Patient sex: F
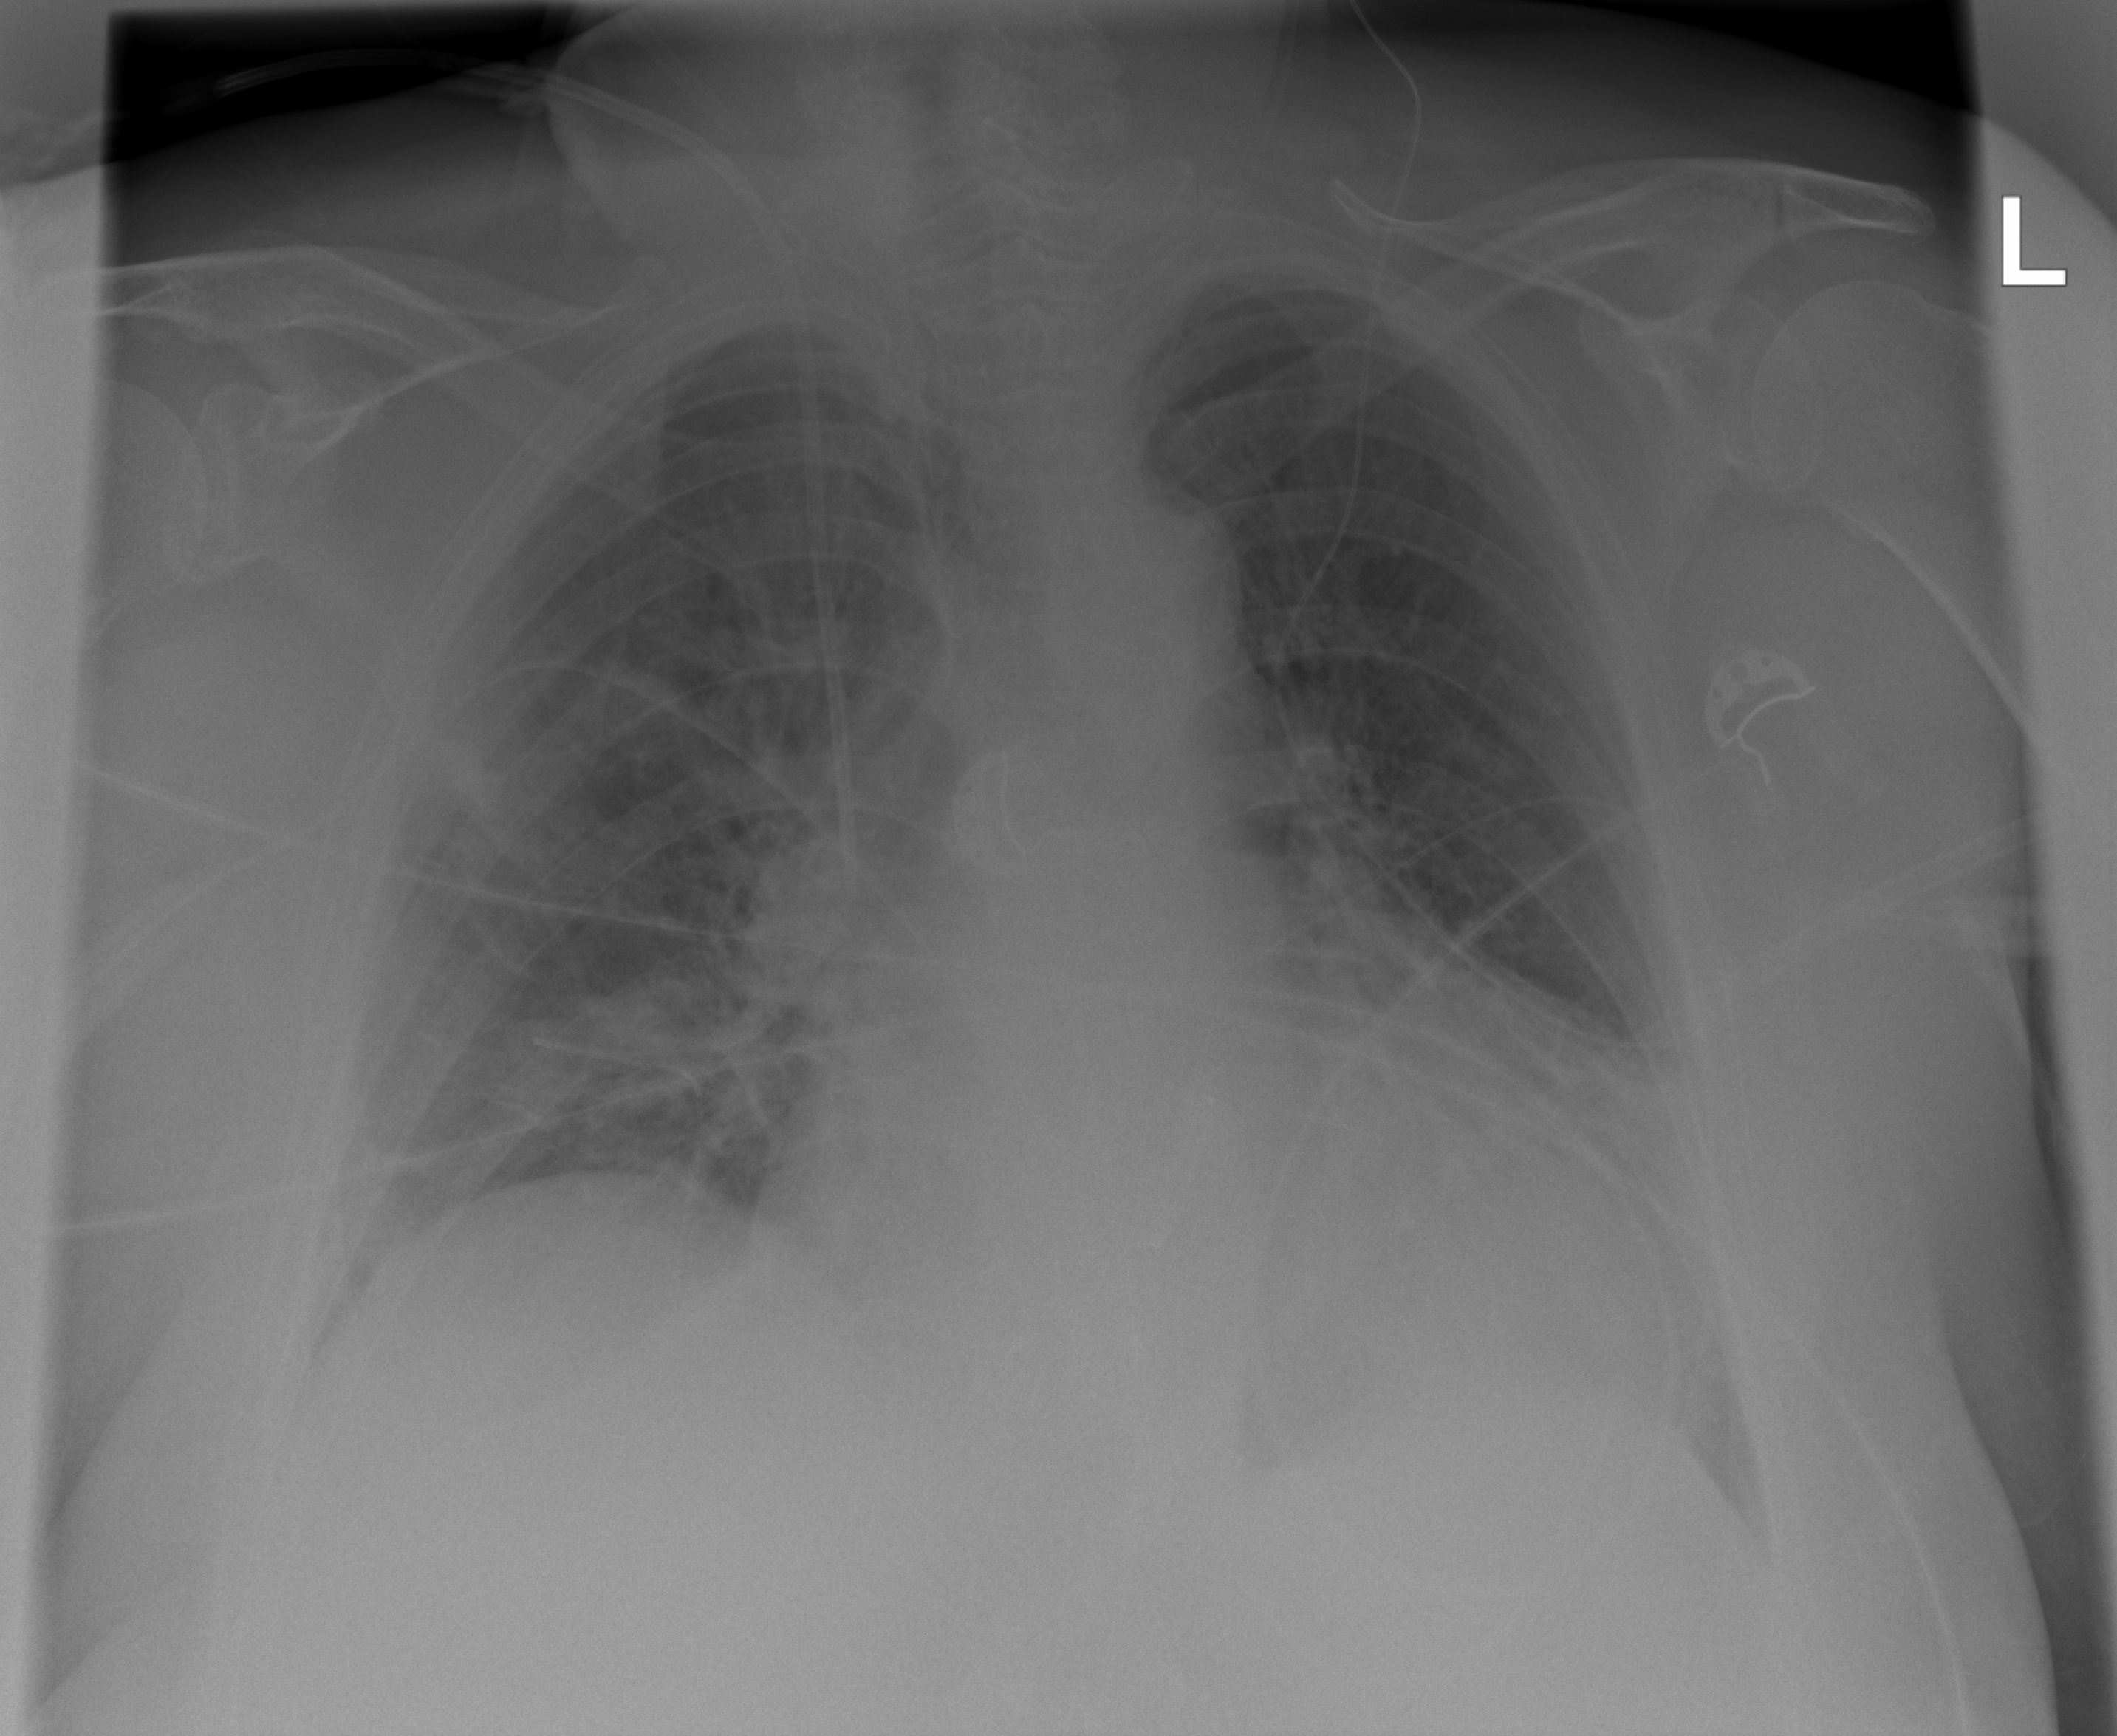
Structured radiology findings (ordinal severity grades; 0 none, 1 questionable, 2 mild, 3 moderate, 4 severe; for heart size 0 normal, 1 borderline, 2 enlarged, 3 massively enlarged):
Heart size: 2
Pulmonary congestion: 2
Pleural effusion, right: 0
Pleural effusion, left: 0
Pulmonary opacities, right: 2
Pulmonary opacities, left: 2
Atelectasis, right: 2
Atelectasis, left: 2